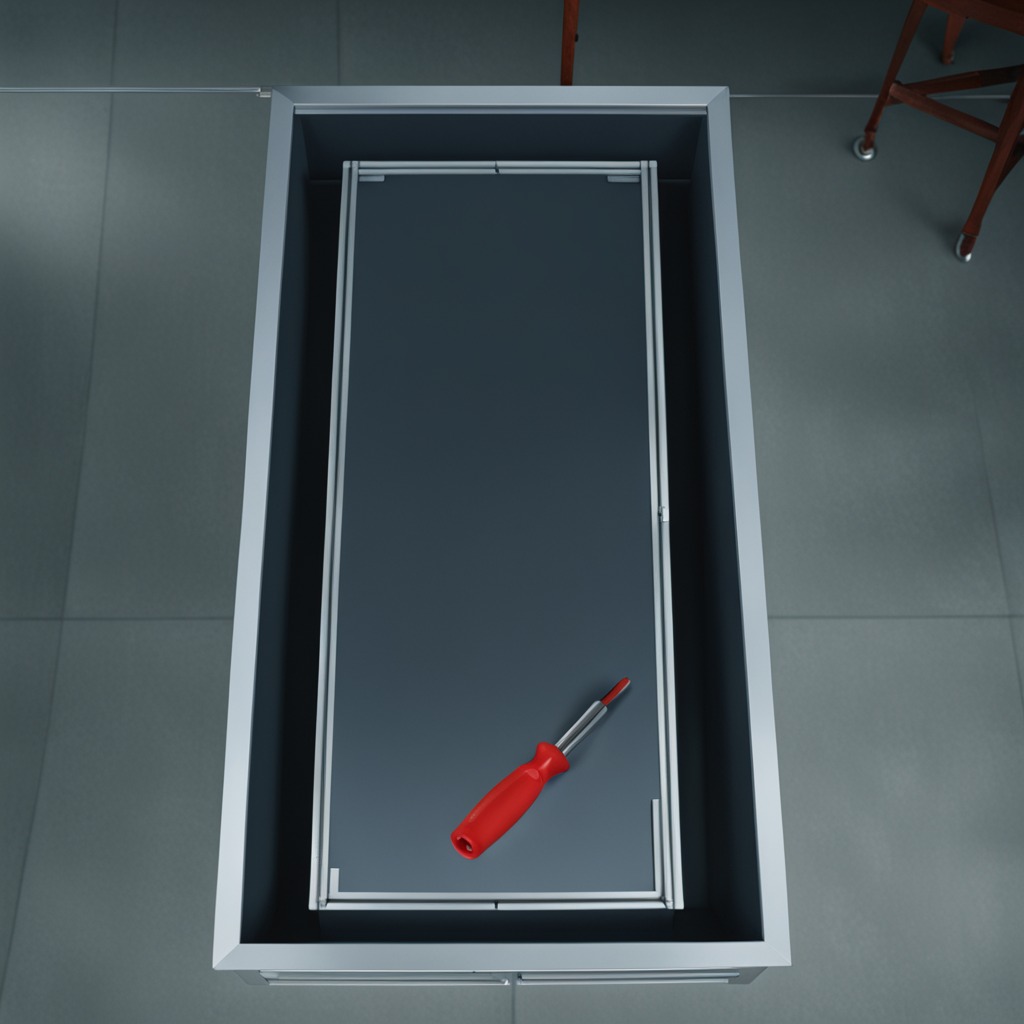
A screwdriver is lying on the toolbox surface in the airplane hangar workshop.